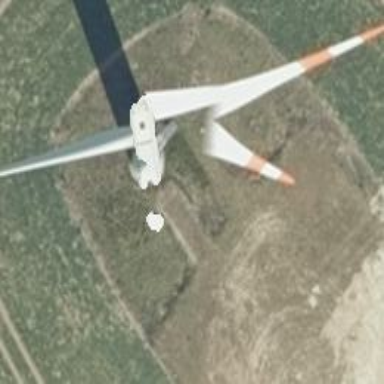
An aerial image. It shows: Wind generator with horizontal axis. The wind turbine is from Vestas.